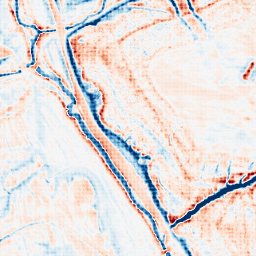
Category: edge_preserving
Decomposition family: anisotropic_diffusion
Decomposition parameters: iterations: 50
kappa: 10
gamma: 0.15
Upsampling method: sinc_hamming
Upsampling parameters: scale: 4
kernel_size: 4
Upsampling scale: 4